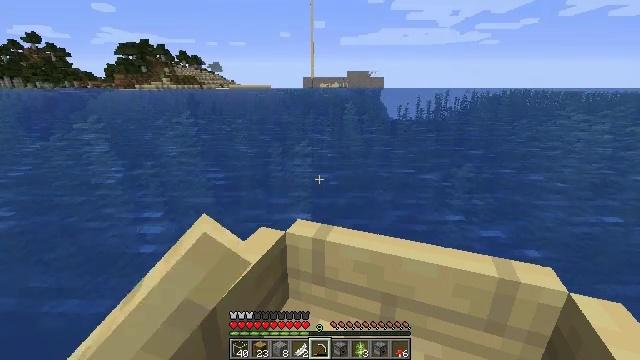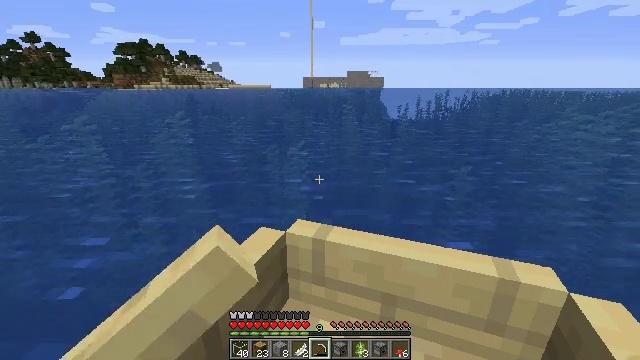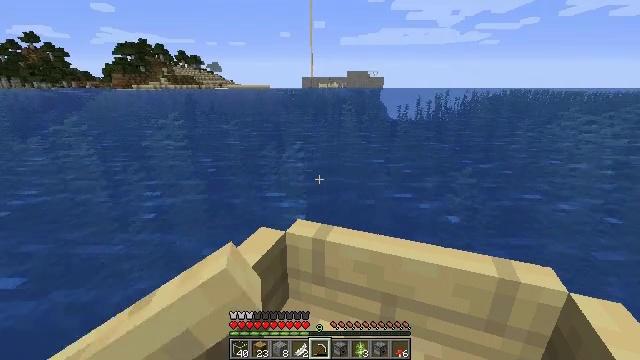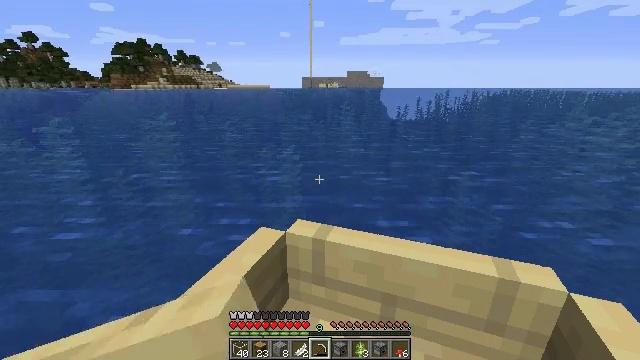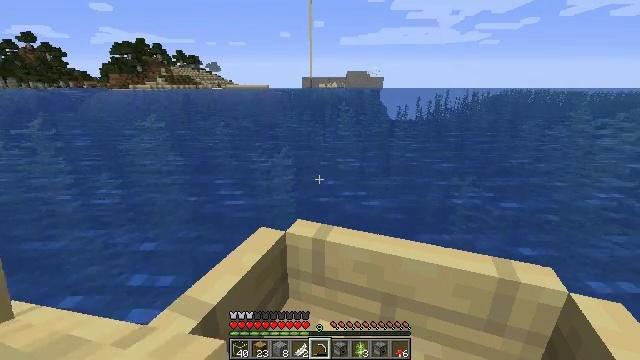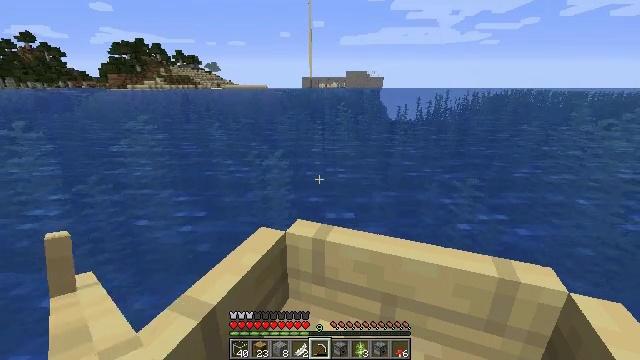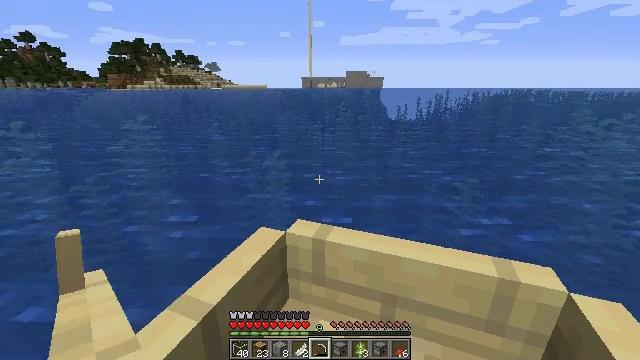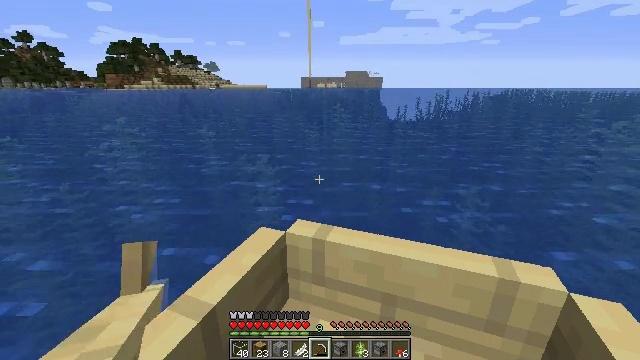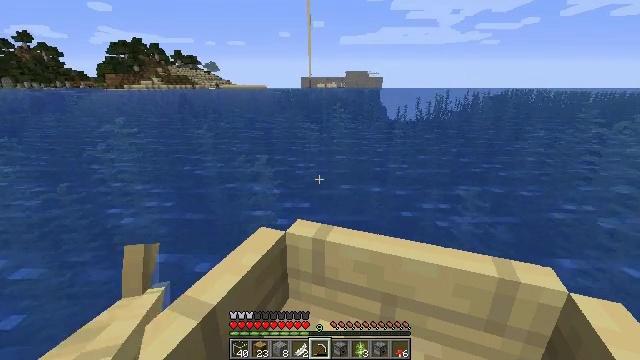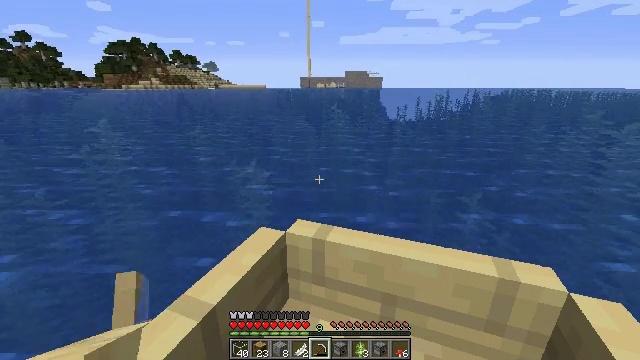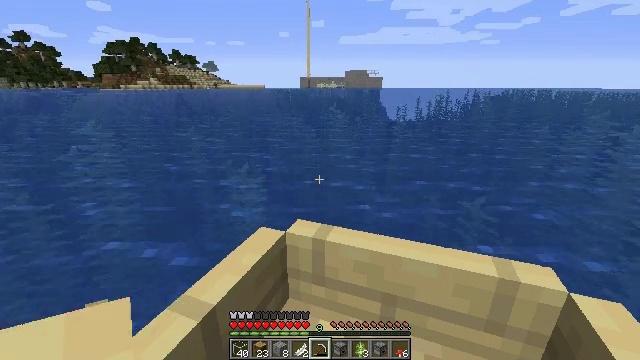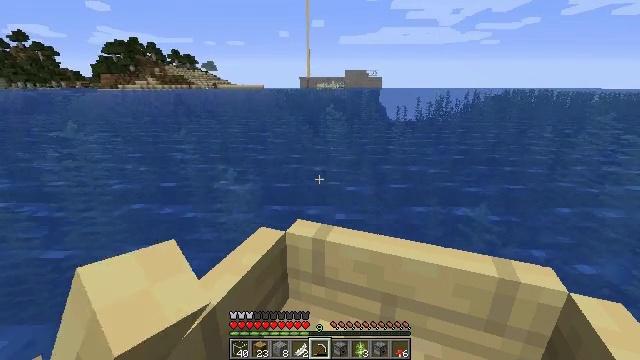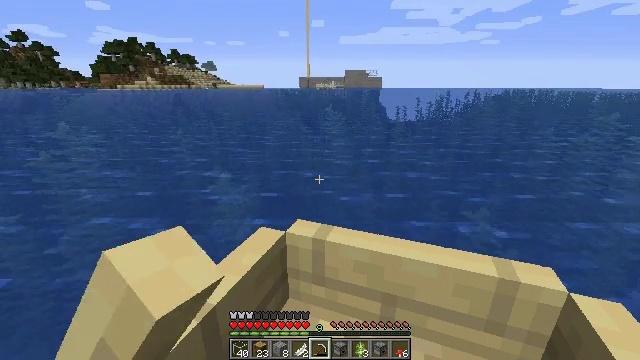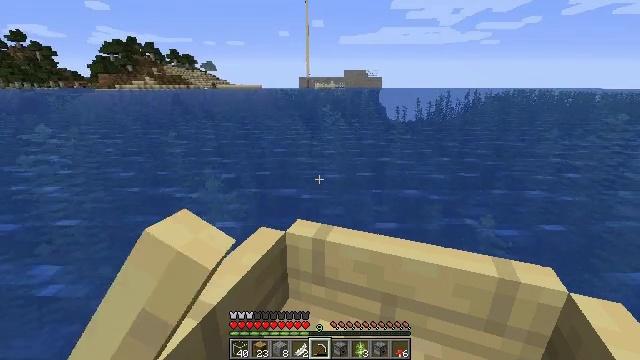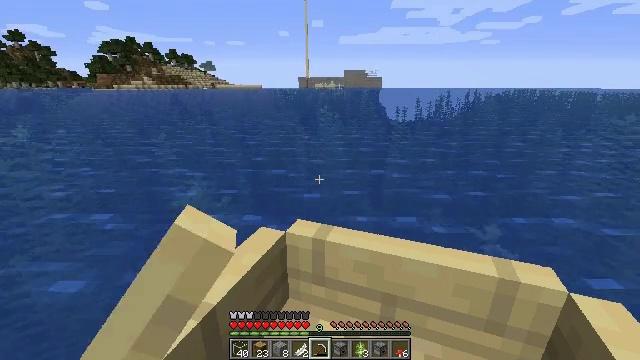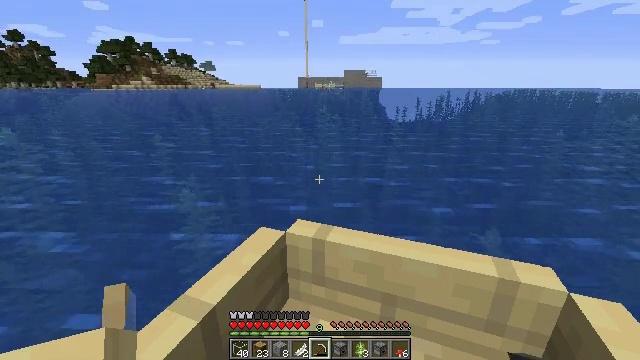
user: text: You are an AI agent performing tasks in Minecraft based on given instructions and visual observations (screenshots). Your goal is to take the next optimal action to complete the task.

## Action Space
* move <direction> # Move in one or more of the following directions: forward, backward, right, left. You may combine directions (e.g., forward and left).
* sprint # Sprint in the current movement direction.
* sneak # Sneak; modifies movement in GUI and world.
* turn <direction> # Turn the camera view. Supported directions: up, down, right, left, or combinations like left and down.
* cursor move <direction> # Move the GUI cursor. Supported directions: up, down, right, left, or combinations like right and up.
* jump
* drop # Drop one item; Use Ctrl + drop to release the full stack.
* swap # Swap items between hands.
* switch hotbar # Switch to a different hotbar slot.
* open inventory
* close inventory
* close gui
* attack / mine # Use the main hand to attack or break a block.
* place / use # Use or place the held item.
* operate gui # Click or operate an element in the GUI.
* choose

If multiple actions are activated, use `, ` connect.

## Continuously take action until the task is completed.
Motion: motion action
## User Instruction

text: Break the granite stairs to recycle them.
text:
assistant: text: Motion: move forward
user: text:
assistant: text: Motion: move forward
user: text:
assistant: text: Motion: move forward
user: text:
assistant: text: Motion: move forward
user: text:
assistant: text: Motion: move forward
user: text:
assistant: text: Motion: move forward
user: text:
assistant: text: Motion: move forward
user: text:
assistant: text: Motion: move forward
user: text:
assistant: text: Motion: move forward
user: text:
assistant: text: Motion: move forward
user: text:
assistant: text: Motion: move forward
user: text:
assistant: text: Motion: move forward
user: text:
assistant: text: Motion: move forward
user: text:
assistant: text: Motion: no_op
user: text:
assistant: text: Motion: no_op
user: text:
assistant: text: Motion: no_op
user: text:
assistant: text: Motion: no_op
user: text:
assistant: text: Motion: no_op
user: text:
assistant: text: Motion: no_op
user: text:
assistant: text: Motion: no_op
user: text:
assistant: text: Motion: no_op
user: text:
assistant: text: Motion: no_op
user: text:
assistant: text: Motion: no_op
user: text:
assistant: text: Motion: no_op
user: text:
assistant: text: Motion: no_op
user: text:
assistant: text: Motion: no_op
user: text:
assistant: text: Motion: no_op
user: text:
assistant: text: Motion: no_op
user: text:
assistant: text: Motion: no_op
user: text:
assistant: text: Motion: no_op